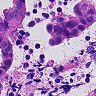
Metastatic tissue present: yes